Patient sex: F
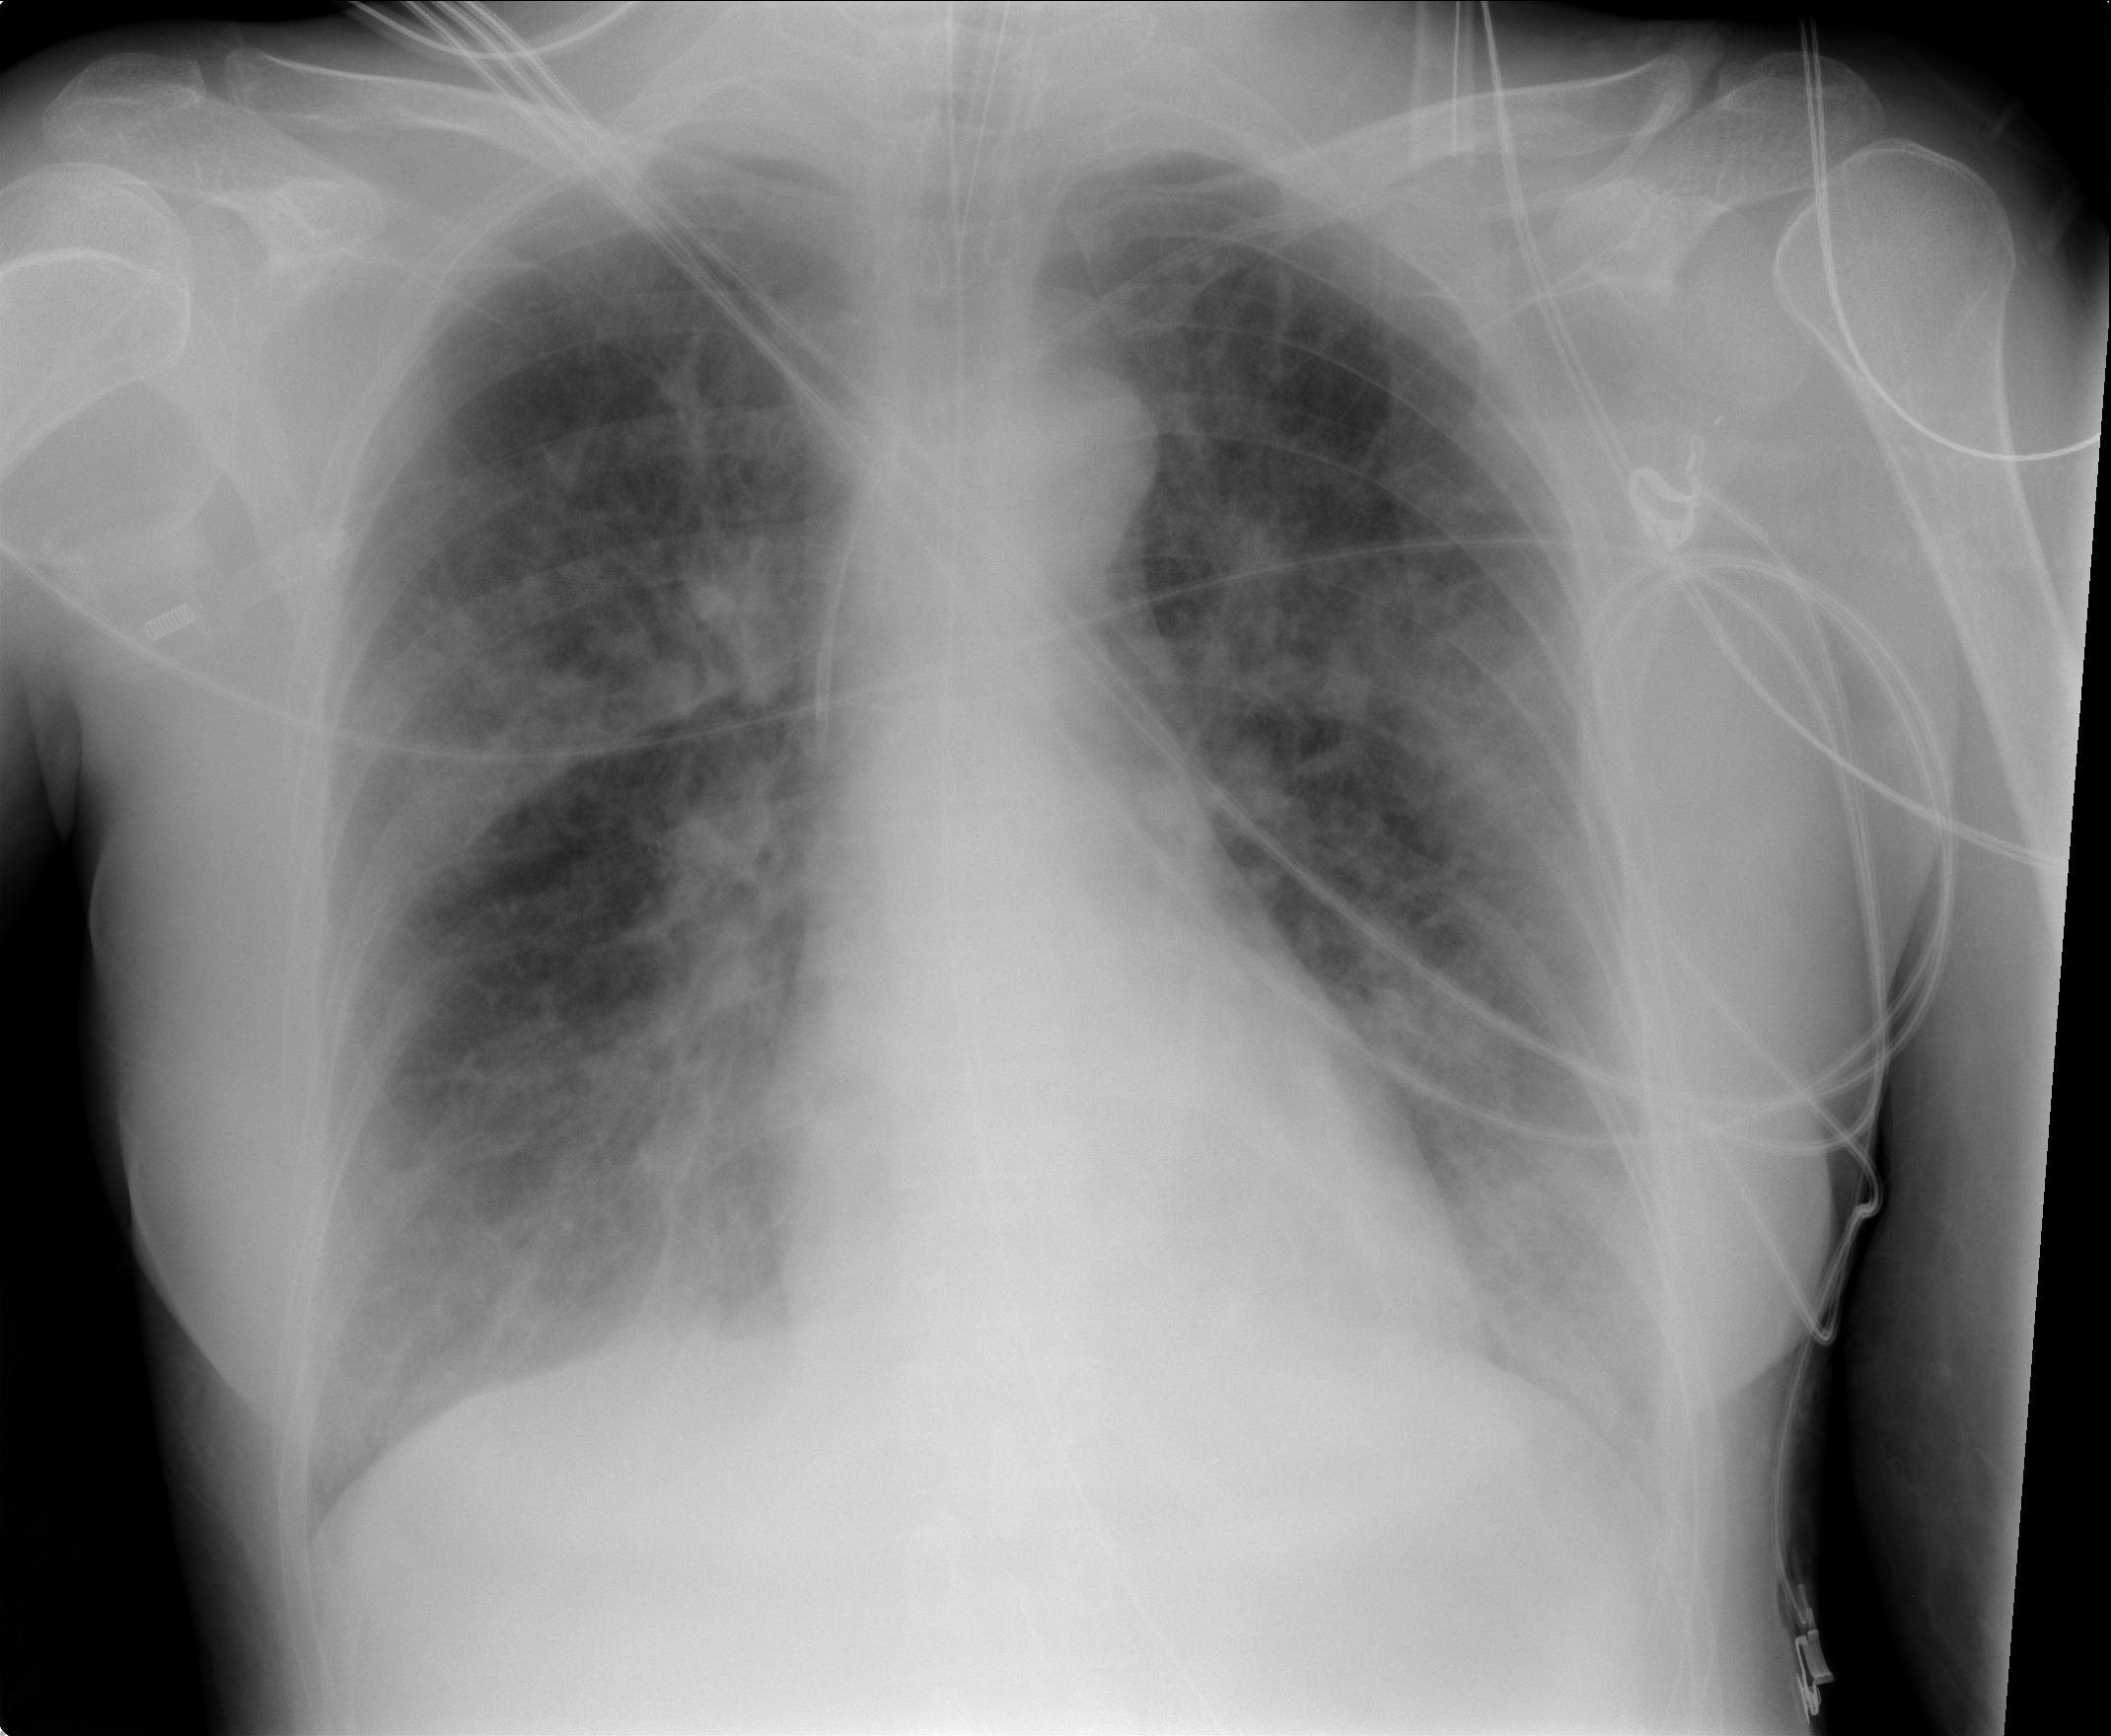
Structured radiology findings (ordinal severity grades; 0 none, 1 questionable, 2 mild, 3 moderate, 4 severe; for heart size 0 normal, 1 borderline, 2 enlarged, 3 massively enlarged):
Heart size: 0
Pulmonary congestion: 2
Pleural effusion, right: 1
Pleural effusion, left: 1
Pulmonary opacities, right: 2
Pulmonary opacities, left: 1
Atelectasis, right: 2
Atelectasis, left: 2